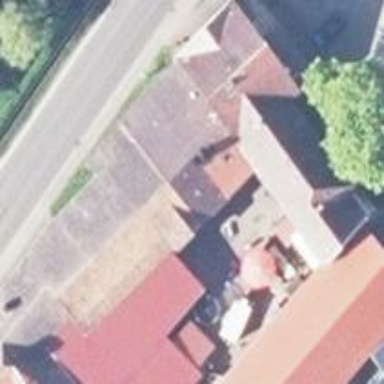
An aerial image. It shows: Building that houses restaurant.